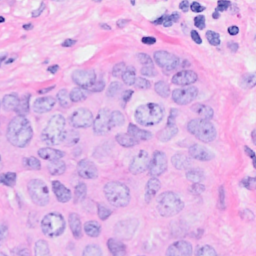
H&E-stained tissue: Breast